Question: There are a lot of questions on how to remove focus rectangles, but I want them to always show, just like Chrome/Safari does. I think I want to use an adorner so as not to interfere with existing styles that a control has, but I've never used them and can't find any examples on how to do what I want. Could anyone point me in the right direction?
Edit: The input box here has a blue border when focused

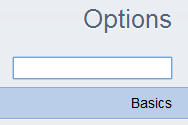
Answer: The effect is called "outer glow"; once you know that, google turns up tons of stuff. I found this works pretty well:
'''
<DropShadowEffect x:Key="SelectionGlow" BlurRadius="3" ShadowDepth="0" Color="{StaticResource {x:Static SystemColors.HighlightColorKey}}" Direction="0" />
<Style TargetType="TextBox">
<Style.Triggers>
<Trigger Property="IsKeyboardFocusWithin" Value="True">
<Setter Property="Effect" Value="{StaticResource SelectionGlow}"/>
</Trigger>
</Style.Triggers>
</Style>
'''
A couple things about this solution:
1. It doesn't disable the focus rectangle on buttons, etc
2. I'm not sure if performance is an issue- there is (was?) problems with bitmap effect rendering. I'm not sure if that applies anymore, or if this qualifies as a bitmap effect. It's only used on the focused element, so it can't be too bad.